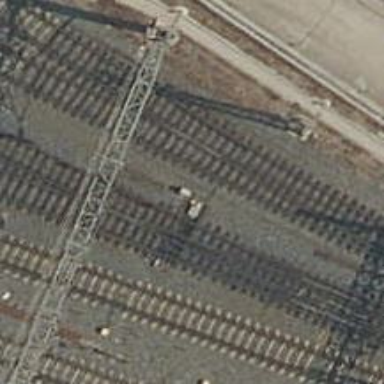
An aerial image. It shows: Railway track with contact line for electrification.